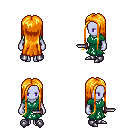
a pixel art fantasy rpg character, female body template, dark elf, purple skin, sash dress, magenta pants, light blonde extra-long hairstyle, metal boots, dagger, four views (front, back, left, right), 2x2 character sprite sheet, small pixel art, hard edges, no anti-aliasing